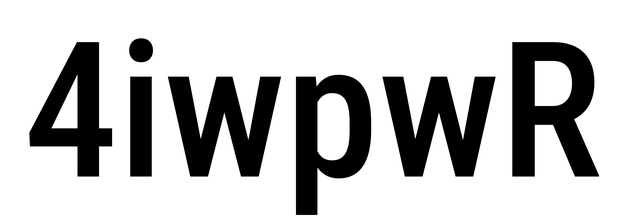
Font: Roboto_Condensed_Medium